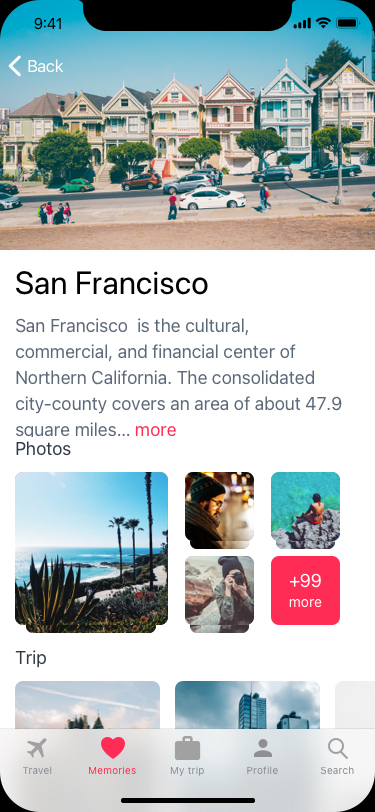
Text in this UI design:
San Francisco
San Francisco  is the cultural, commercial, and financial center of Northern California. The consolidated city-county covers an area of about 47.9 square miles… more
Trip
+99
more
Photos
Back